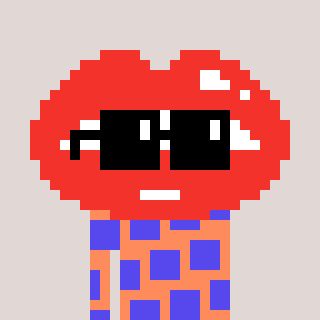
a pixel art character with square black sunglasses, a lips-shaped head and a peachy-colored body on a warm background